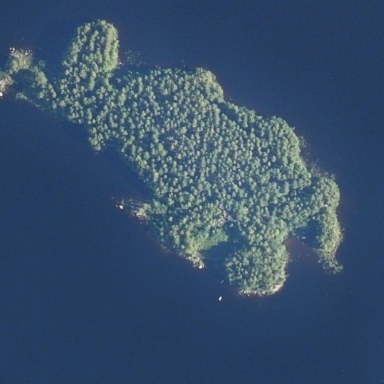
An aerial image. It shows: Islet covered with woodland.